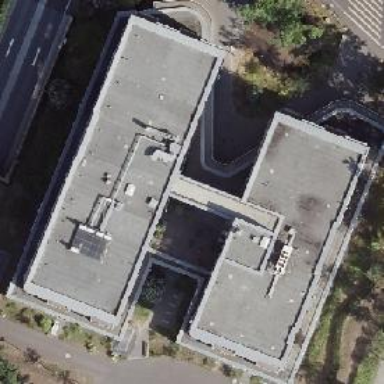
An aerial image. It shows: Clinic building offering healthcare services.